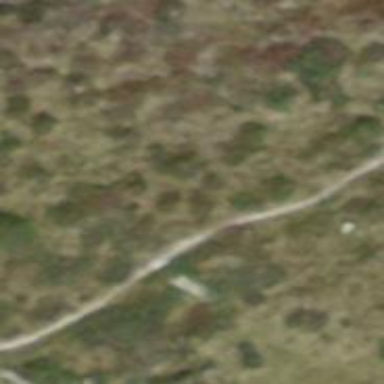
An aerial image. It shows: Path.